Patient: sex M, age 68
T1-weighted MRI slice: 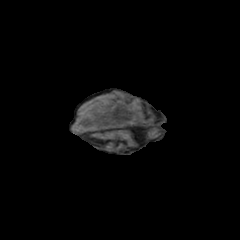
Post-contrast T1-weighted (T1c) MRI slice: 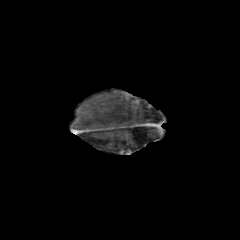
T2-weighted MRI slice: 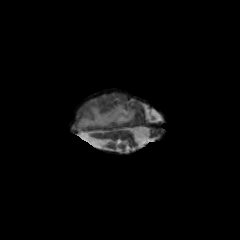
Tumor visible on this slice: yes
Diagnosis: Glioblastoma, IDH-wildtype
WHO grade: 4